Interaction volume radius: 5 \u00c5
Interaction volume height: 20 \u00c5
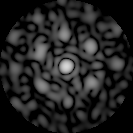
Disorder parameter: 0.5719